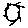
Label: sun